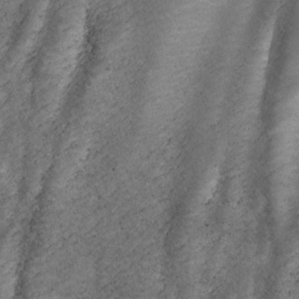
Label: non_frost